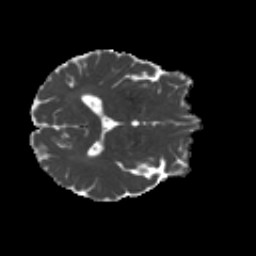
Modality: MD
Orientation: axial
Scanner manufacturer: siemens
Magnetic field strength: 3 T
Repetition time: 4.16 s
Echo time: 0.0806 s